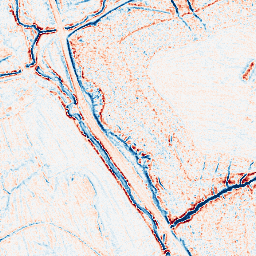
Category: edge_preserving
Decomposition family: anisotropic_diffusion
Decomposition parameters: iterations: 20
kappa: 50
gamma: 0.05
Upsampling method: sinc_blackman
Upsampling parameters: scale: 8
kernel_size: 16
Upsampling scale: 8